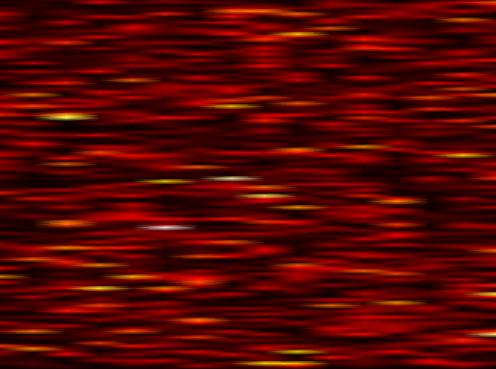
Label: FOFDM